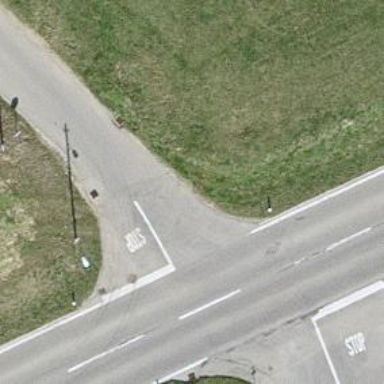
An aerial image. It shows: Road with stop sign.